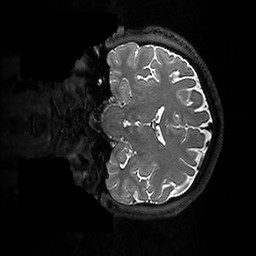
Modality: T2w
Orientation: coronal
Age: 26
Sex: male
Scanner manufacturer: ge
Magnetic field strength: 3 T
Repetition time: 3.202 s
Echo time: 0.05886 s